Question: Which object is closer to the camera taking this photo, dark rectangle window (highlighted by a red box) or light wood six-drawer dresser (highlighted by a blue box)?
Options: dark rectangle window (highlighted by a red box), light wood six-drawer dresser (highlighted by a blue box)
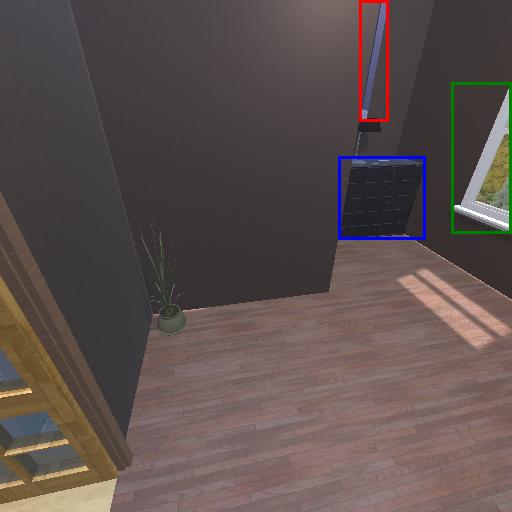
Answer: dark rectangle window (highlighted by a red box)